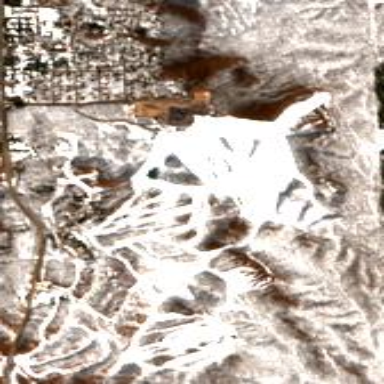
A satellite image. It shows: Area designated for winter sports.